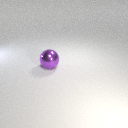
large purple metal sphere